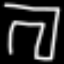
Label: pants